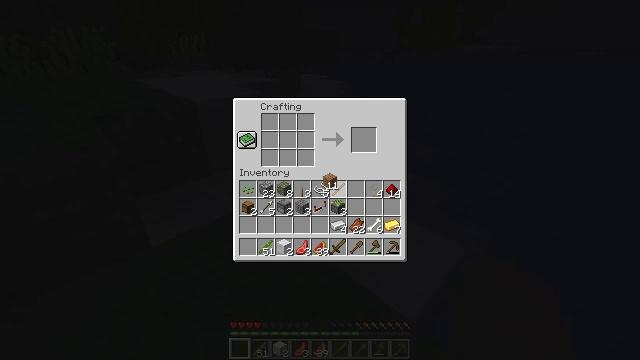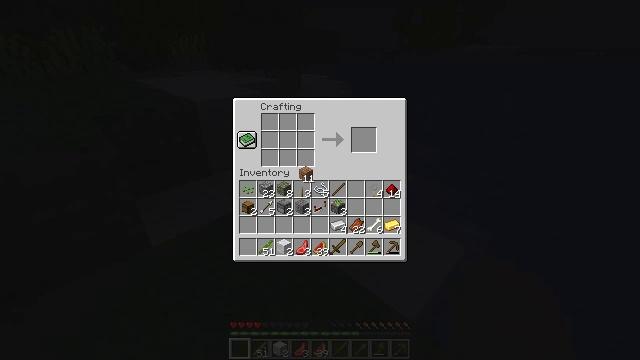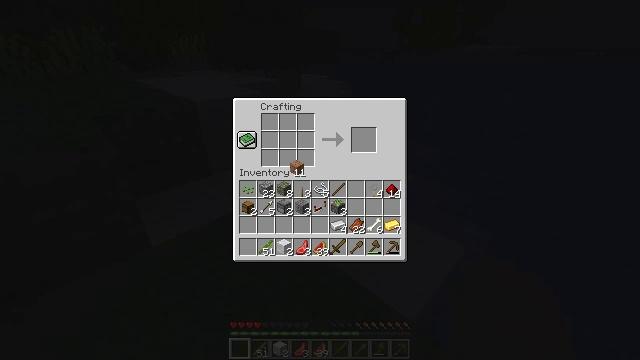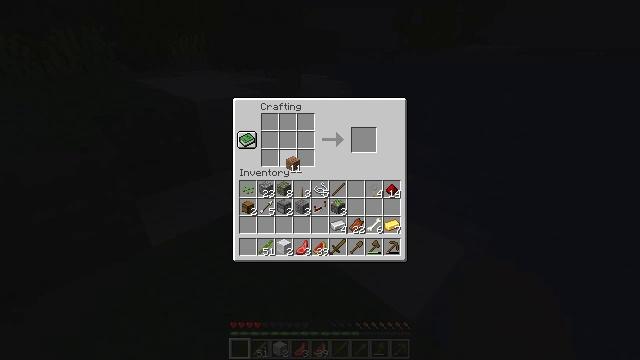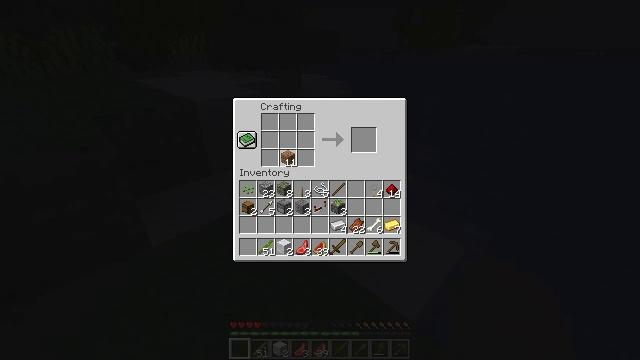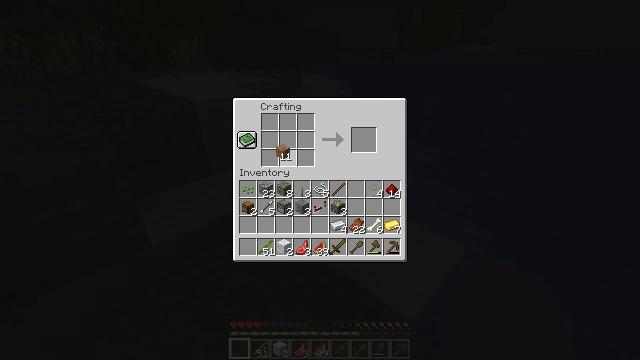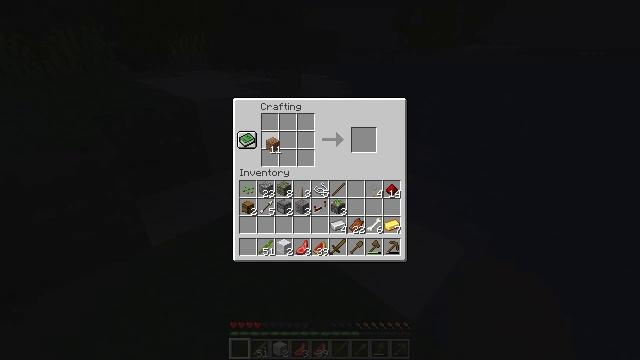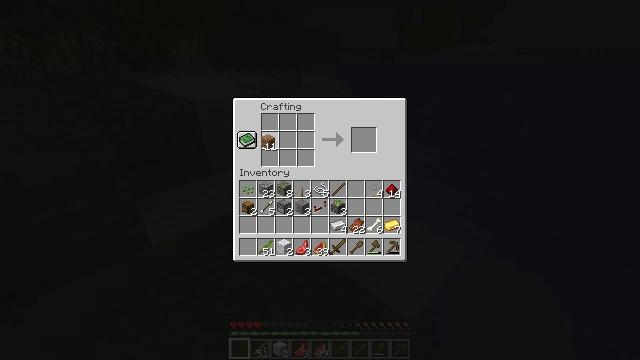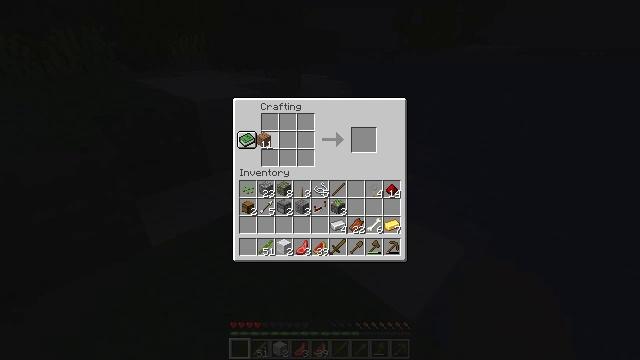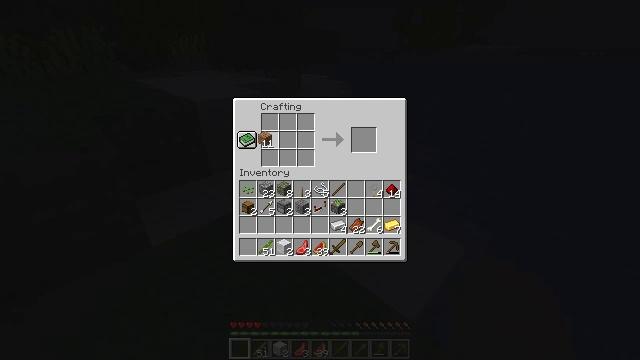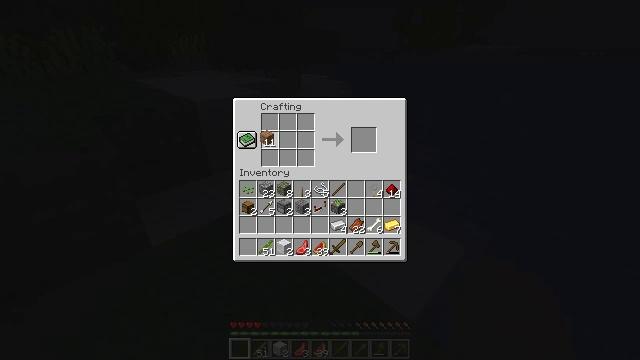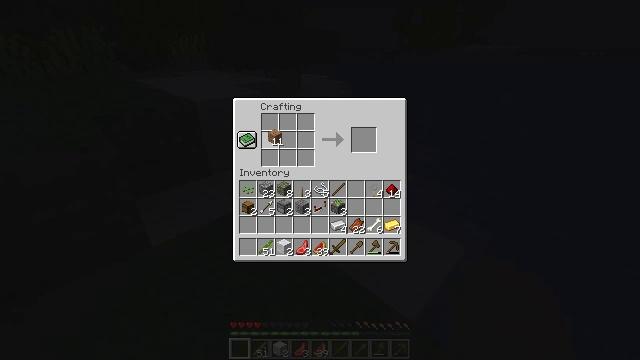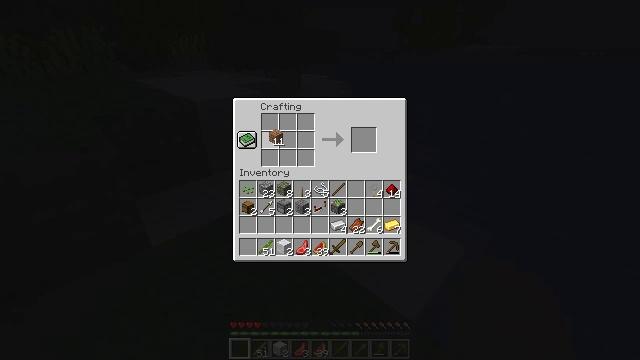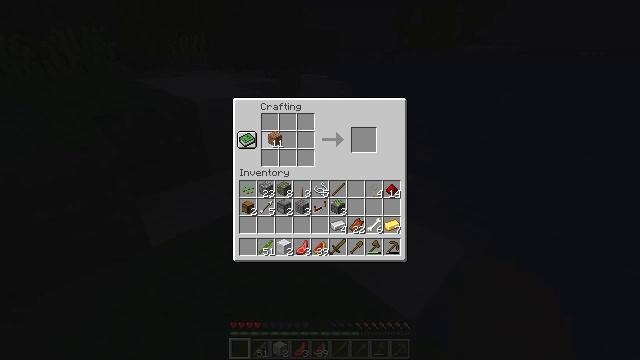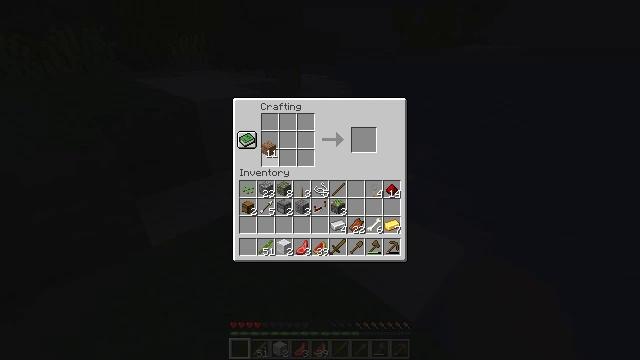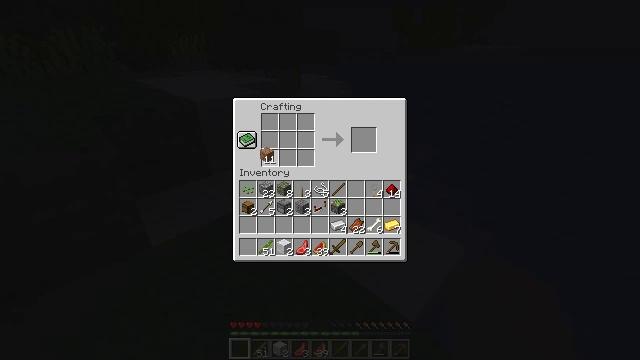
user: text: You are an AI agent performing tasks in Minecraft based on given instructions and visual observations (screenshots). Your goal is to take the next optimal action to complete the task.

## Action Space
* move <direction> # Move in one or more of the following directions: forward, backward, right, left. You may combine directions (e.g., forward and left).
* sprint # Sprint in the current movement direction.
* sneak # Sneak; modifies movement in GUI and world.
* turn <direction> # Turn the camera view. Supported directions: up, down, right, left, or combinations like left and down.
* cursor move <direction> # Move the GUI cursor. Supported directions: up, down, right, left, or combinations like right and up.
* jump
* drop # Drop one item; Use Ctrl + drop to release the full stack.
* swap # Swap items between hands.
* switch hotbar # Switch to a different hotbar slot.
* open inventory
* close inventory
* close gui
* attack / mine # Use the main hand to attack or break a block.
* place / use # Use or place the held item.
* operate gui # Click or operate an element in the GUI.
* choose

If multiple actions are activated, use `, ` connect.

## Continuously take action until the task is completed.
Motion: motion action
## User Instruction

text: Make a jungle boat at the crafting table.
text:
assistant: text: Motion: cursor move left and up
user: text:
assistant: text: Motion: cursor move left
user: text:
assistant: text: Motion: no_op
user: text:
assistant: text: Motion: no_op
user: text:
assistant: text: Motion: no_op
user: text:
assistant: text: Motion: cursor move left and up
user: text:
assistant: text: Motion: no_op
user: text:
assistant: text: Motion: no_op
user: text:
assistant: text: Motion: no_op
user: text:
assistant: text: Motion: no_op
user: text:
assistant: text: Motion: cursor move right
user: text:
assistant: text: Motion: no_op
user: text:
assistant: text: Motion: choose
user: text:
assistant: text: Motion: cursor move down, choose
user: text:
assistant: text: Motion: choose
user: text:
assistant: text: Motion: choose
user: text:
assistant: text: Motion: choose
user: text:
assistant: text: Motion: cursor move right, choose
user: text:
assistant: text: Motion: cursor move right, choose
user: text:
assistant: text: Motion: choose
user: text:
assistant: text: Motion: choose
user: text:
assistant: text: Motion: choose
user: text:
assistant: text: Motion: choose
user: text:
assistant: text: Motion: choose
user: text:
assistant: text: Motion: cursor move up, choose
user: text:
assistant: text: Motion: cursor move up, choose
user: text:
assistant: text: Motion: choose
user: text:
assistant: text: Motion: choose
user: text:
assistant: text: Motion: choose
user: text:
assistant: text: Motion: choose